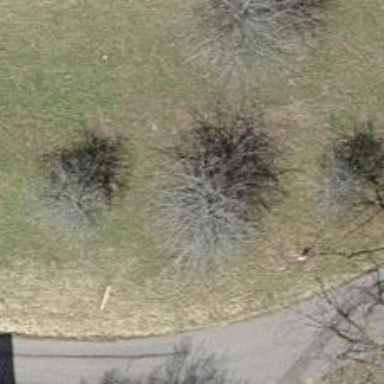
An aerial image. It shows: Urban area with trees.